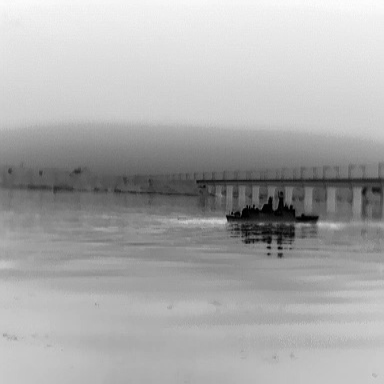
There is a warship in the infrared image.